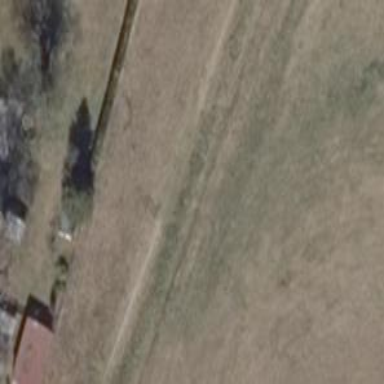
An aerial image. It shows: Path on the ground.